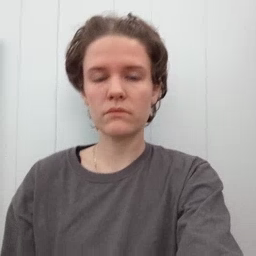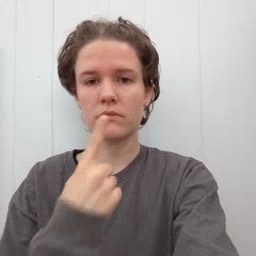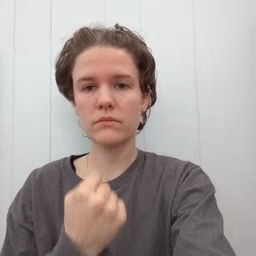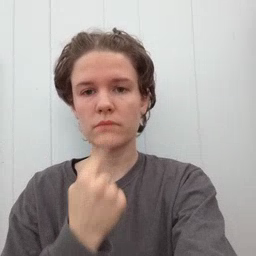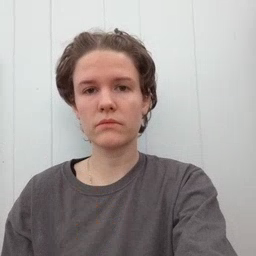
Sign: red